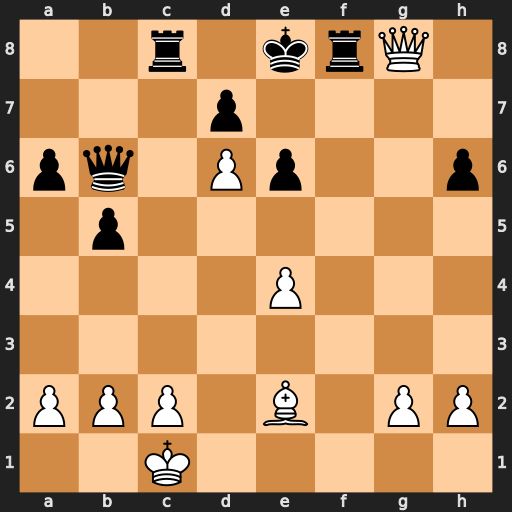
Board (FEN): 2r1krQ1/3p4/pq1Pp2p/1p6/4P3/8/PPP1B1PP/2K5
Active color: w
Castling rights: -
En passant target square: -
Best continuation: Bh5+ Kd8 Qxf8#